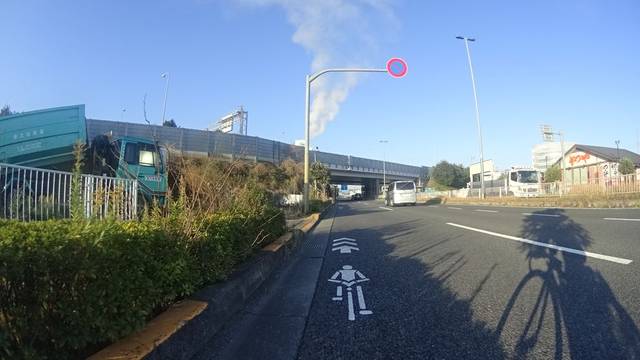
Region: Japan
Coordinates: 35.676, 139.438